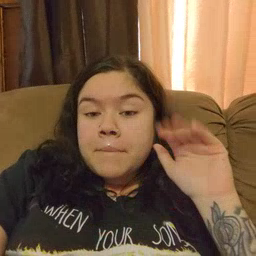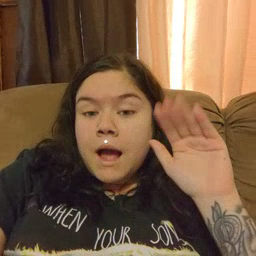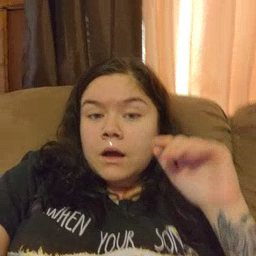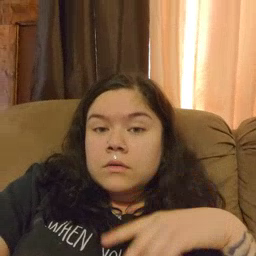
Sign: bye